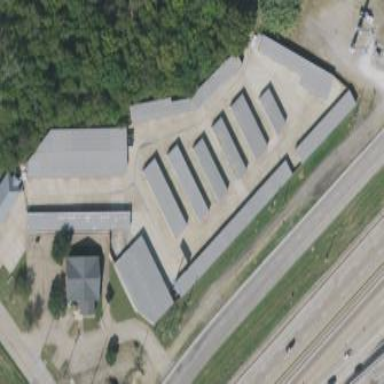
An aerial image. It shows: Warehouse.